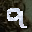
Label: 9